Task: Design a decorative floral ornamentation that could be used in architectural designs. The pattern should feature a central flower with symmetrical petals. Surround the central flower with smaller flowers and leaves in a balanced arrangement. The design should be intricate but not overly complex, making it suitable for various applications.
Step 151:
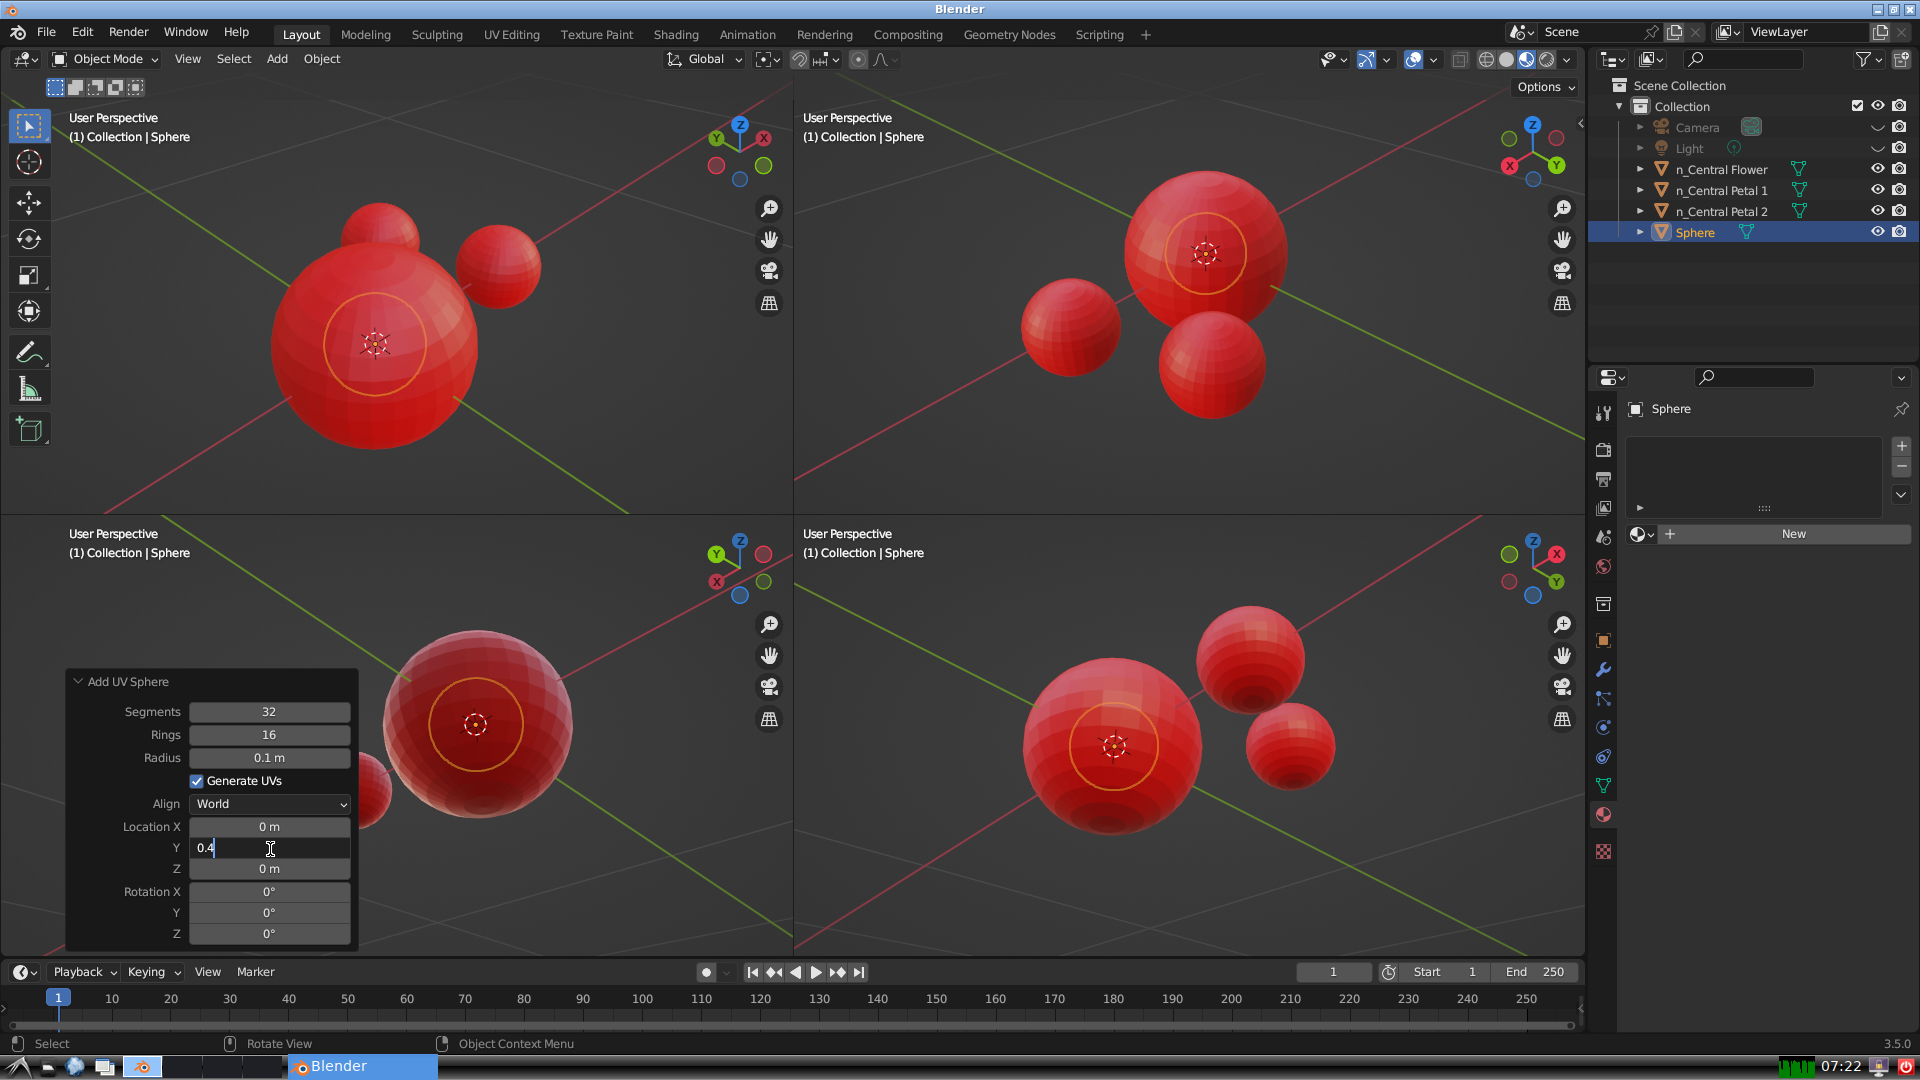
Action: {"key_press": ['Return']}